Interaction volume radius: 5 \u00c5
Interaction volume height: 10 \u00c5
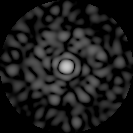
Disorder parameter: 0.8301